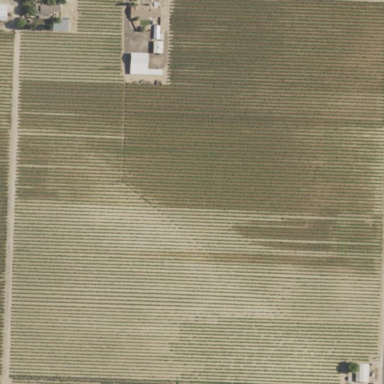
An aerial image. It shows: Vineyard.